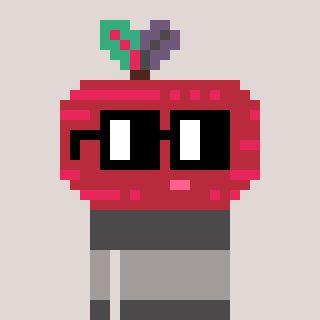
a pixel art character with square black glasses, a beet-shaped head and a grayscale-colored body on a warm background